Aerial crown-view tile of a tropical tree (Barro Colorado Island, Panama), acquired 20250512:
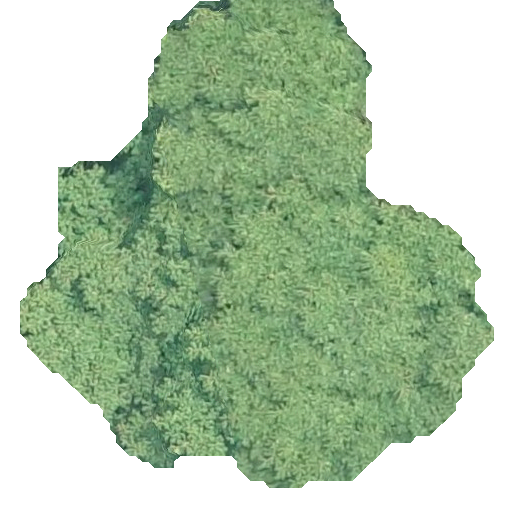
Species: Tachigali panamensis
GBIF accepted scientific name: Tachigali panamensis
Crown area: 223.525 m²